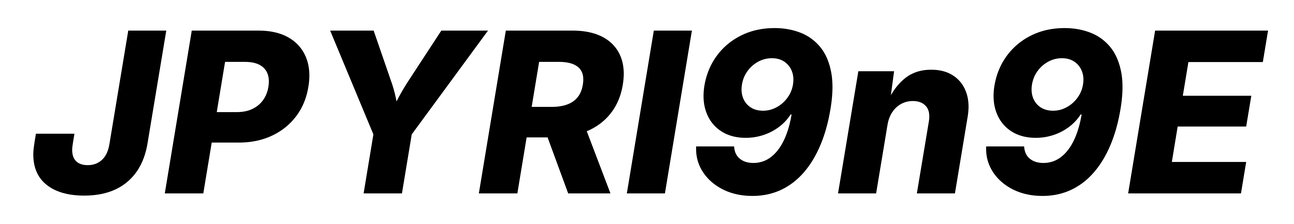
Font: Inter-Italic_ExtraBold_Italic